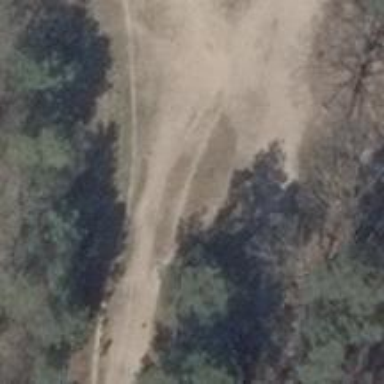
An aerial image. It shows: Dirt path.